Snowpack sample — Loveland Pass, Silver Plume, Colorado, USA (2/11/26, 12:00 PM MST)
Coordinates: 39.663, -105.886
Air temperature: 35 °F
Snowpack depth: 82 cm
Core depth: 30 cm
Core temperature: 23 °F
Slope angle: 13°, slope face: 12°
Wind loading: high
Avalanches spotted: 1
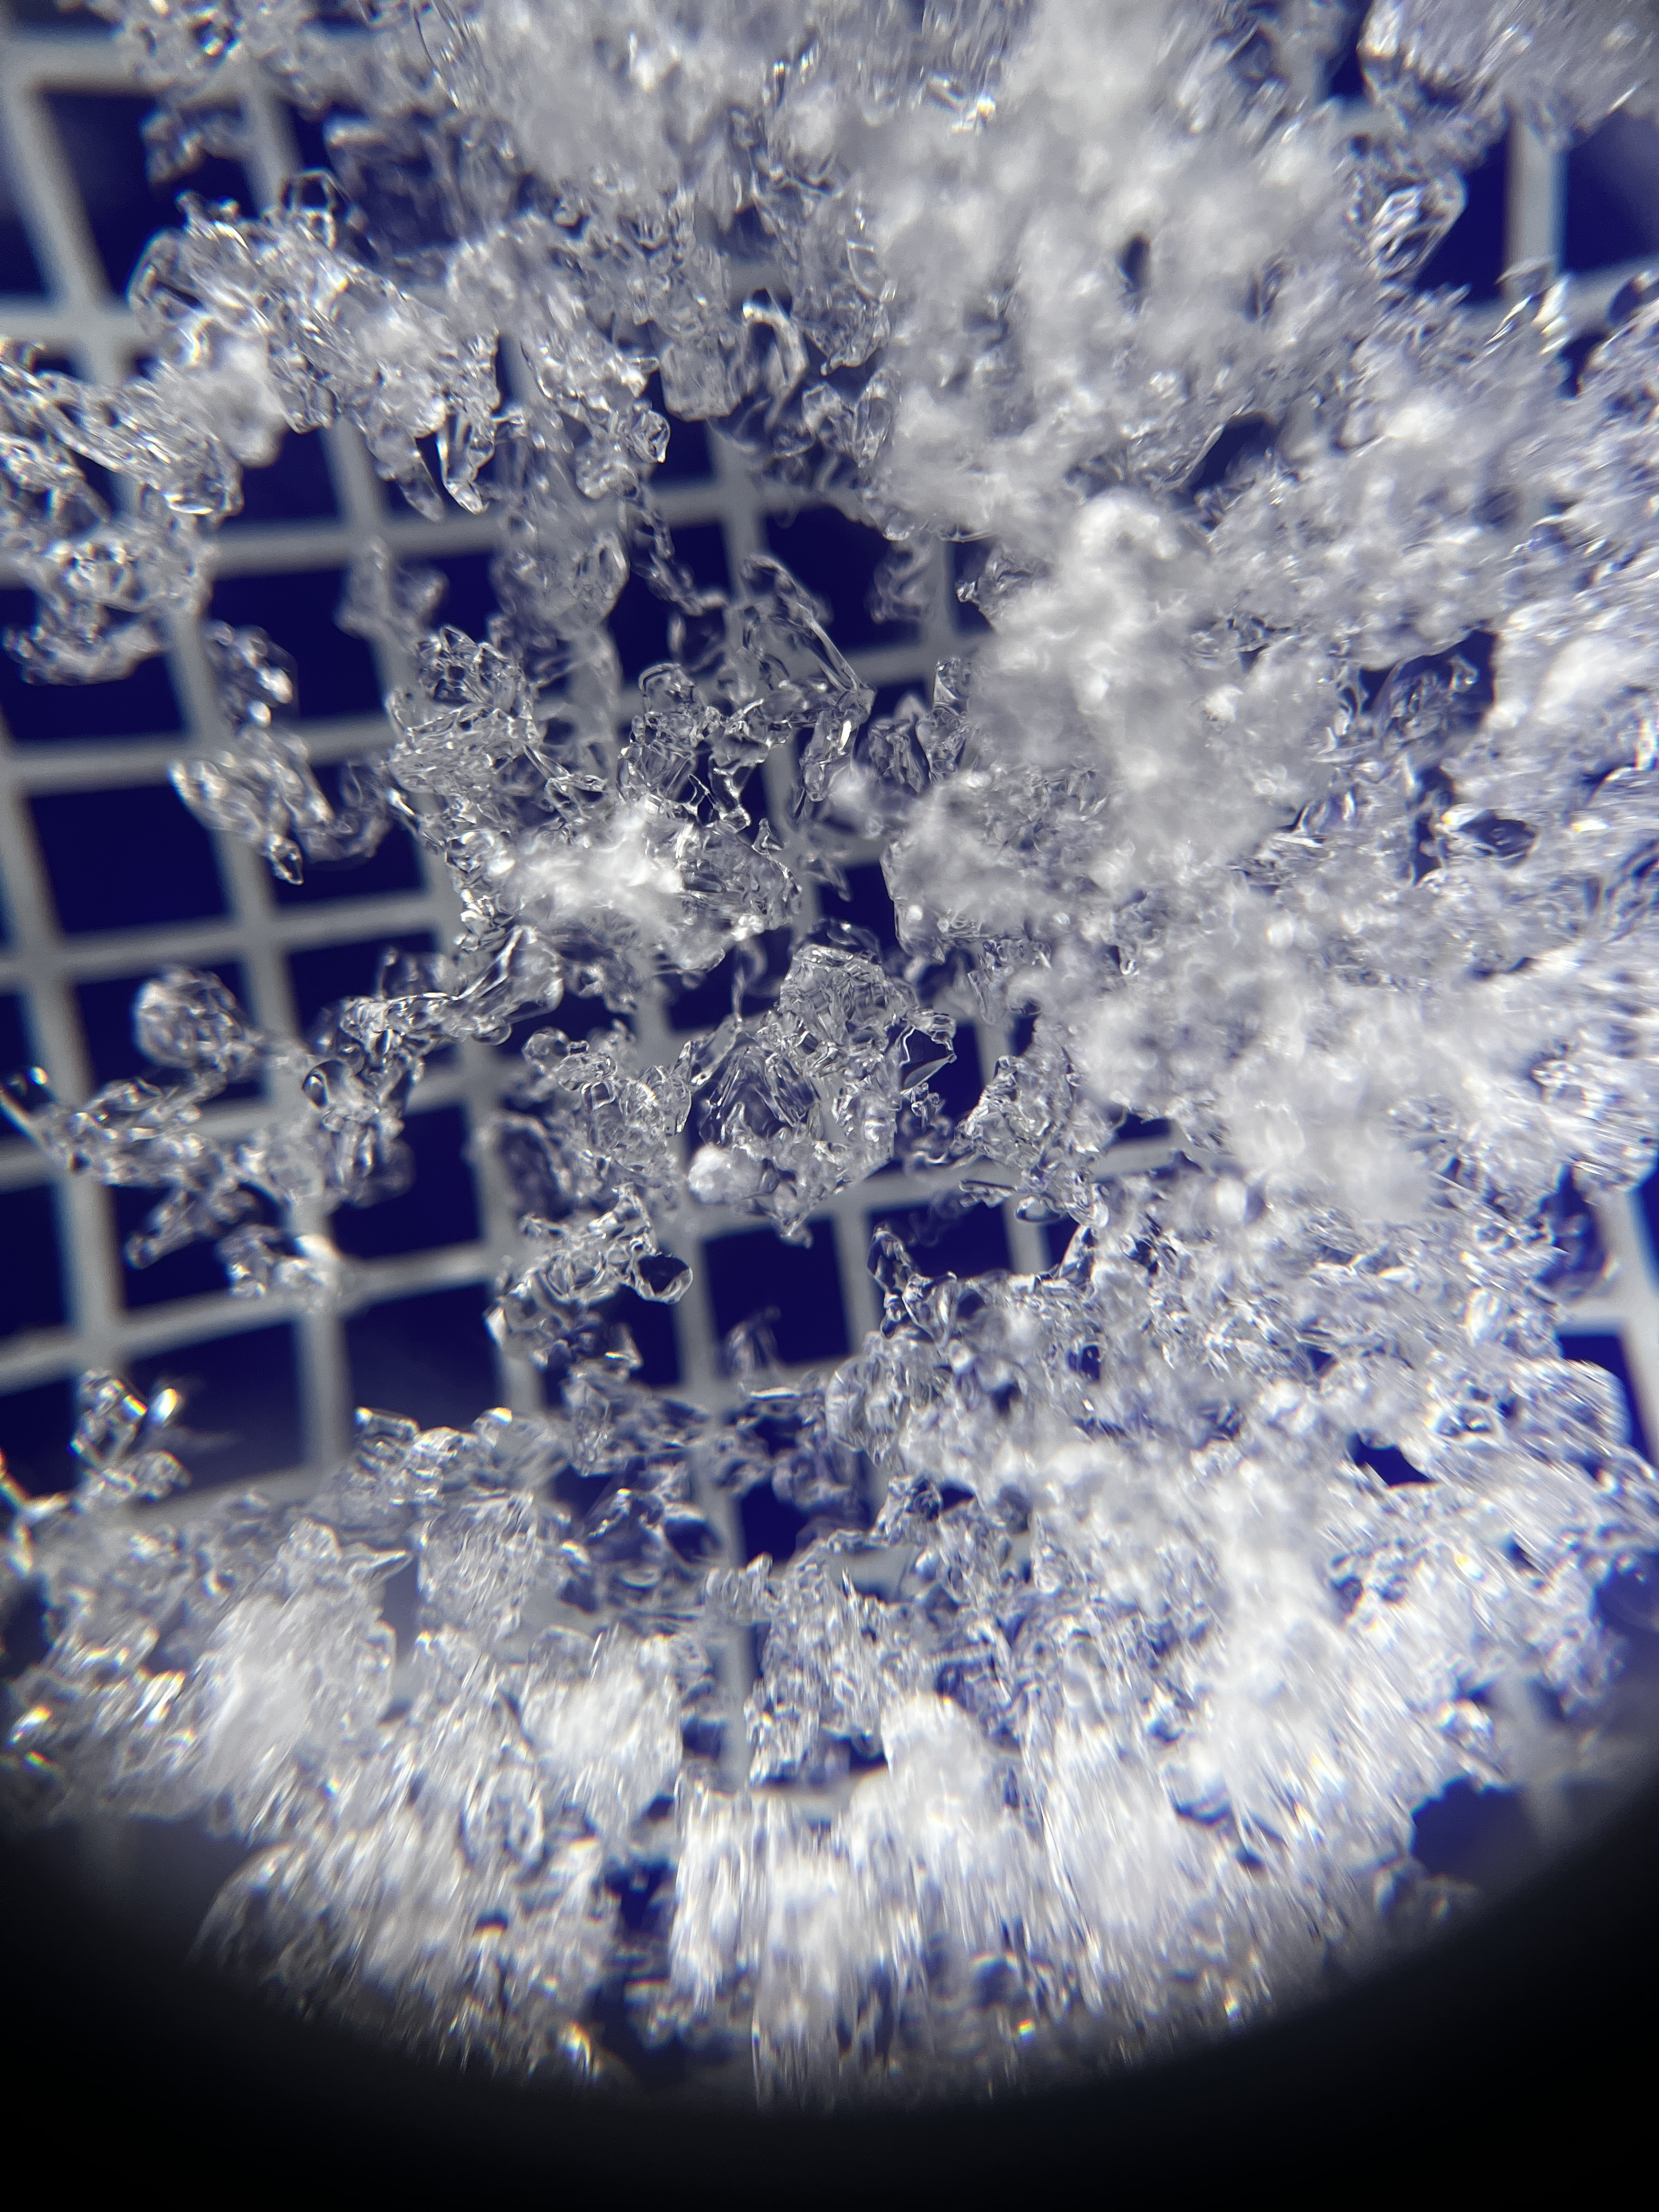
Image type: magnified_profile
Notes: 1 small avalanche spotted on the north side of the bowl, lots of wind loading